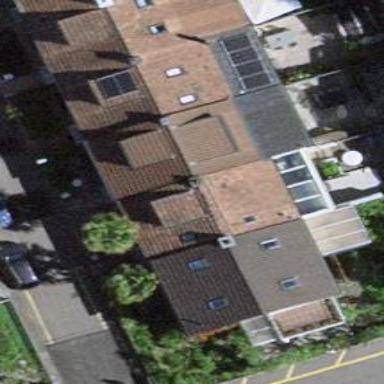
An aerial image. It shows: Terrace building.